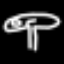
Label: mushroom